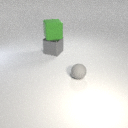
large gray metal cube below large green rubber cube